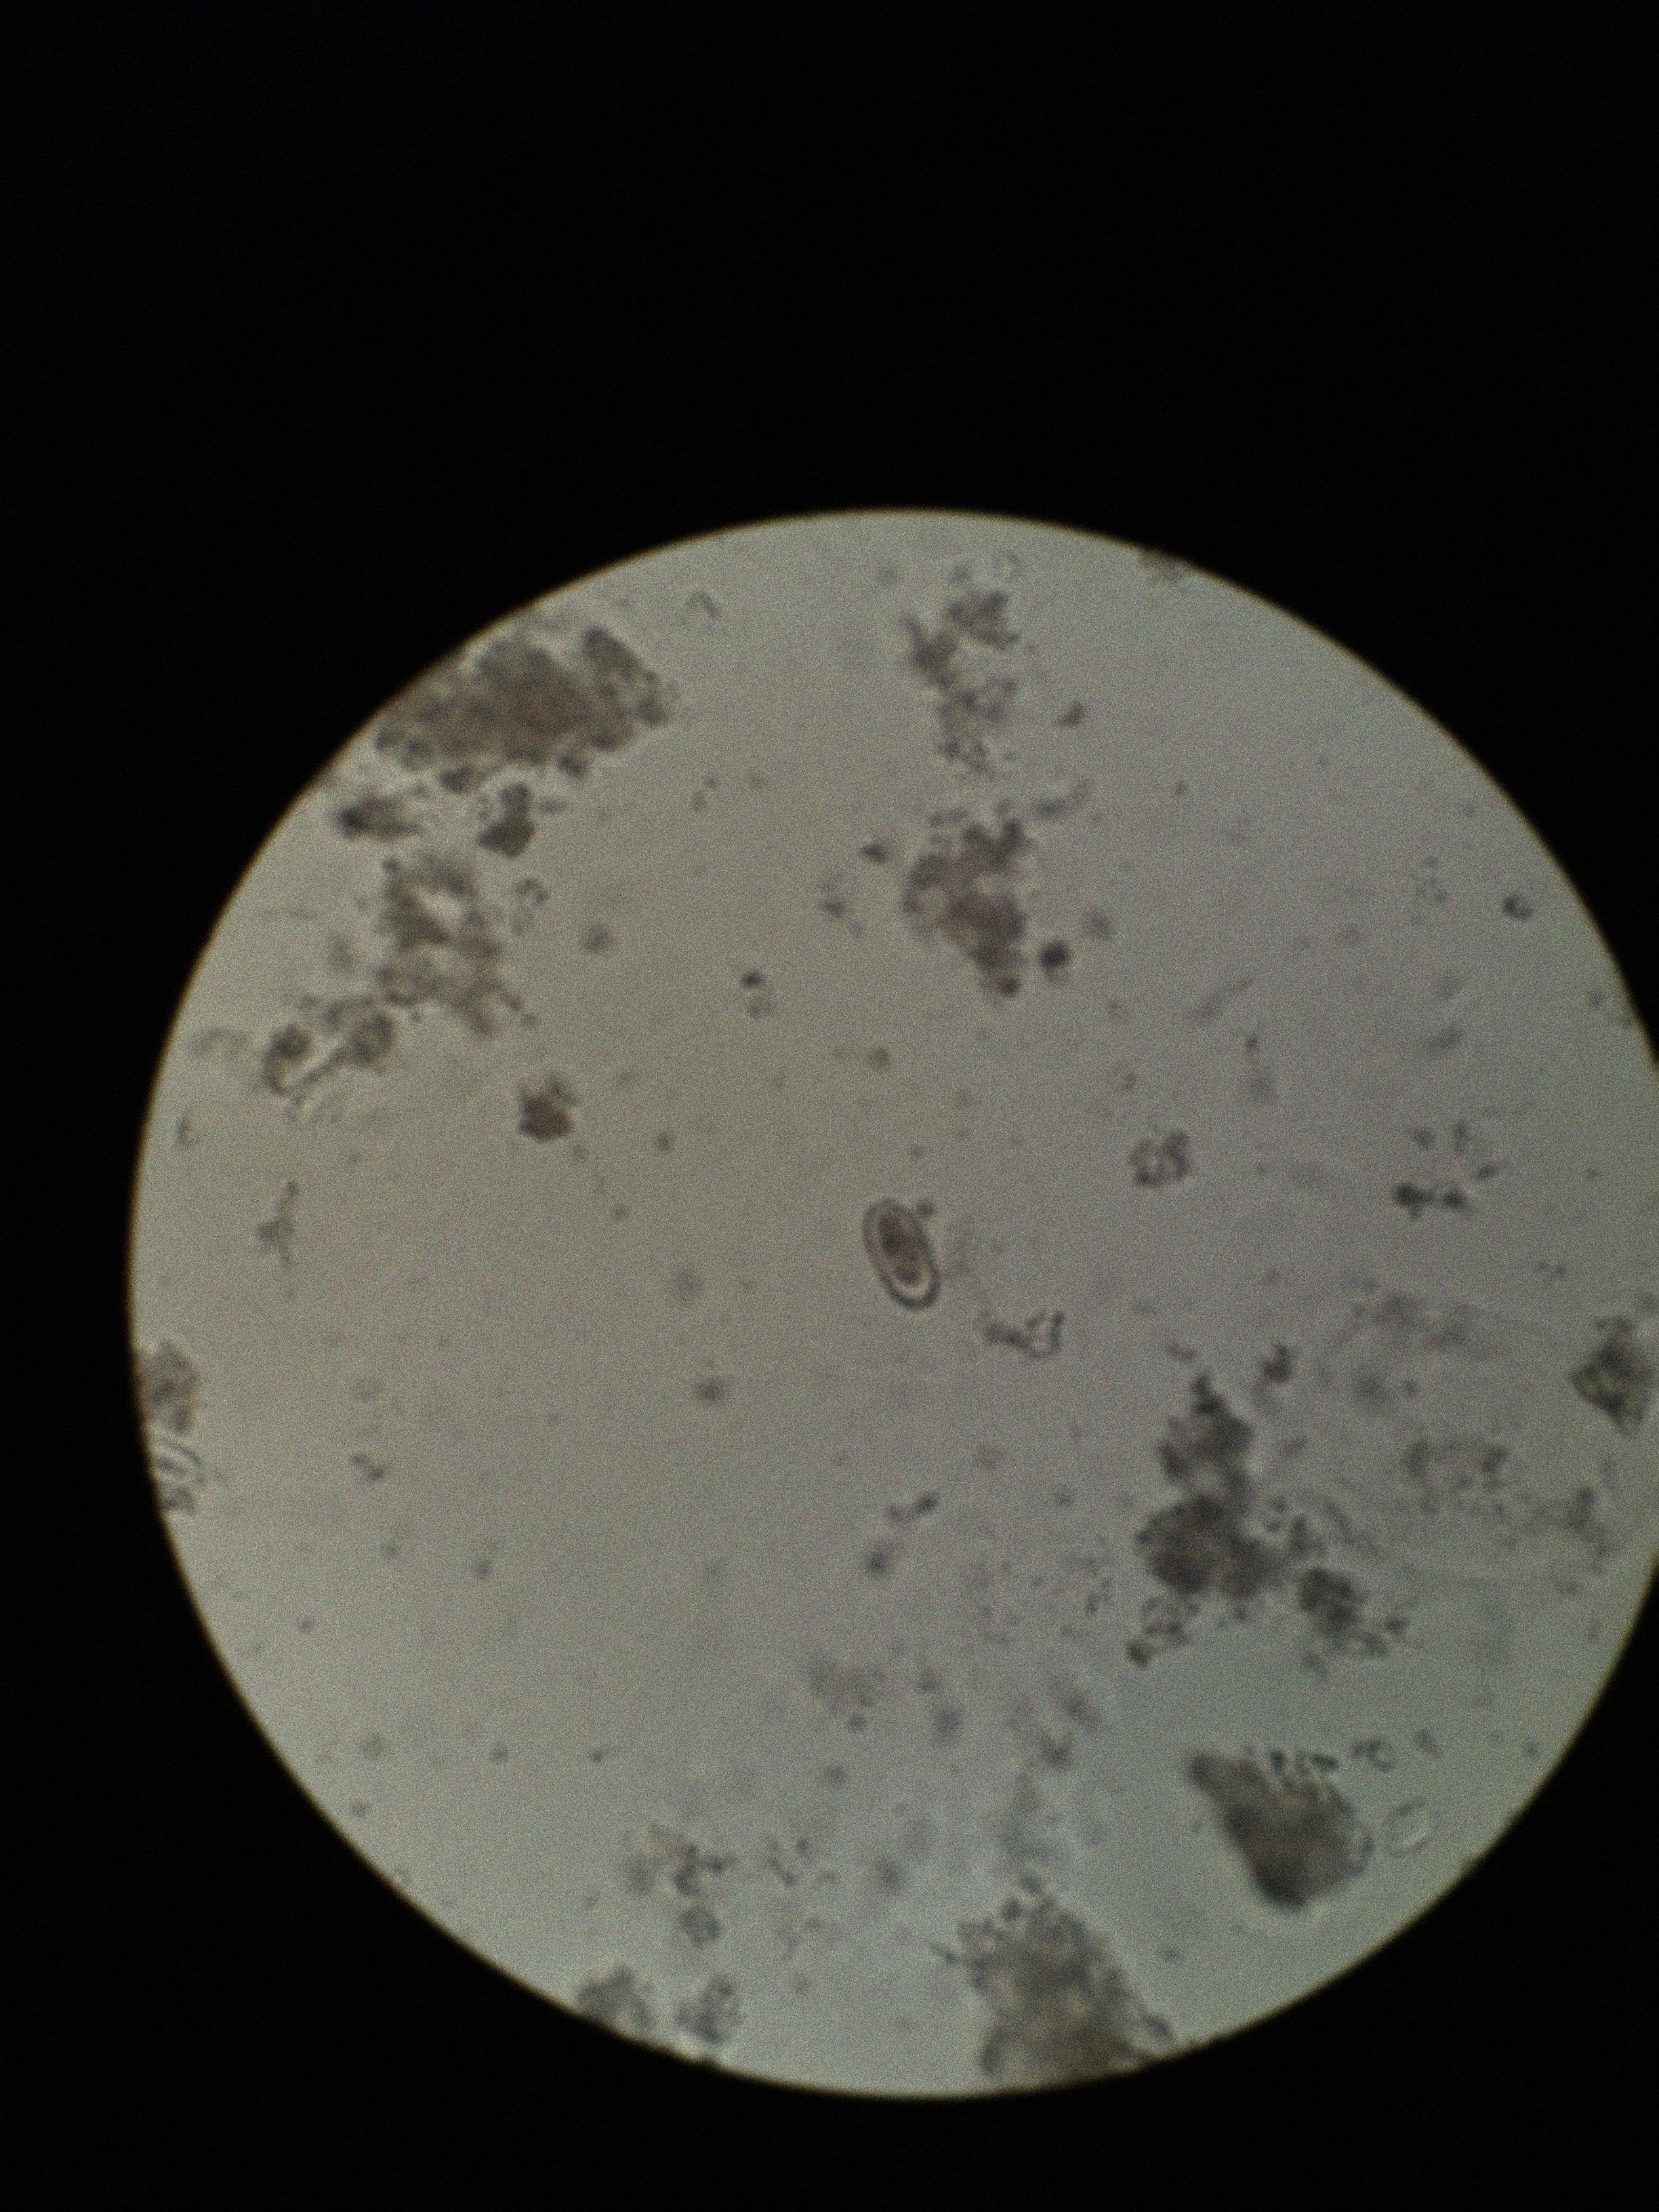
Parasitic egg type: Capillaria philippinensis